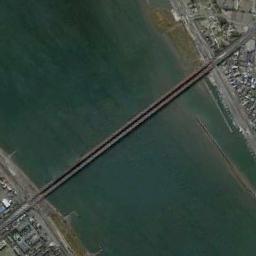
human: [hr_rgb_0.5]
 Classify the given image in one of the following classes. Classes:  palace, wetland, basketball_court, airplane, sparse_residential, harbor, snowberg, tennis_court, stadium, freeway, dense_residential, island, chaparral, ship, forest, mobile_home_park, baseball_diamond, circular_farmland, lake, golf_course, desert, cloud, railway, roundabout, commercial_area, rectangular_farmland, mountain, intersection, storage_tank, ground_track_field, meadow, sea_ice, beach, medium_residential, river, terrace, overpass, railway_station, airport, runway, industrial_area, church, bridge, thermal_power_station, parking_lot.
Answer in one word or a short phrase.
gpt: bridge